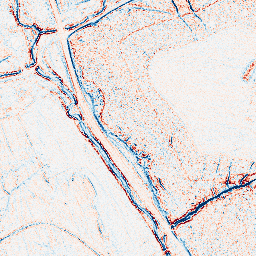
Category: edge_preserving
Decomposition family: bilateral
Decomposition parameters: d: 5
sigma_color: 100
sigma_space: 75
Upsampling method: regularized
Upsampling parameters: scale: 2
lambda_reg: 0.01
Upsampling scale: 2